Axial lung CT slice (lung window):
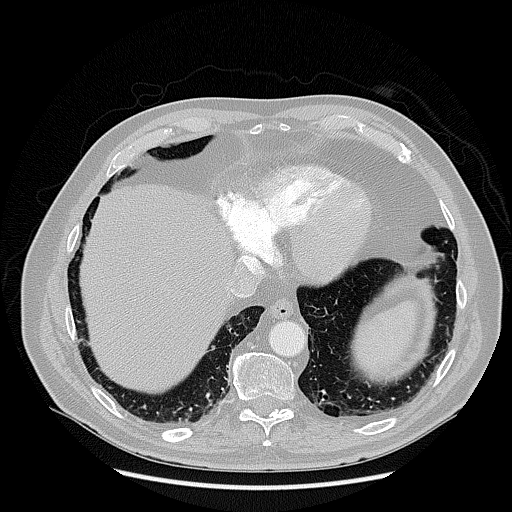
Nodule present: no